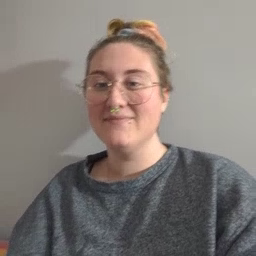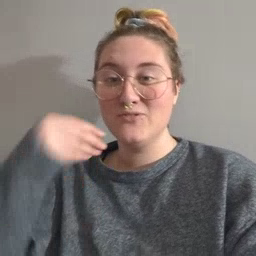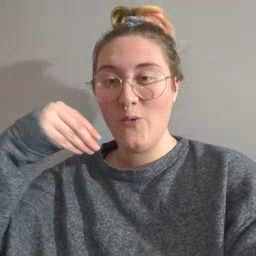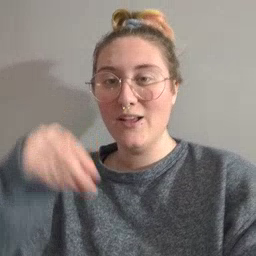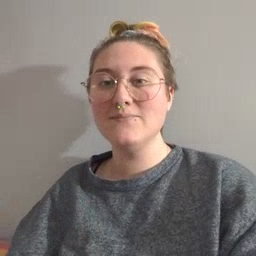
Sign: store